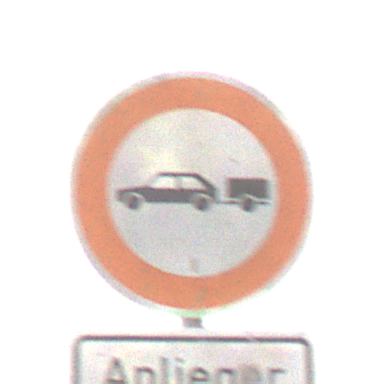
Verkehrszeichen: VerbotPersonenkraftwagenMitAnhaenger
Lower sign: PersonengruppenFrei1
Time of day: MorningAfternoon
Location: Outdoor (Nature)
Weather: Overcast
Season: NotSpecified
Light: Natural